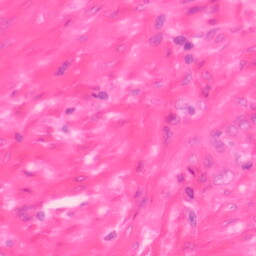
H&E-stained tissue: Colon